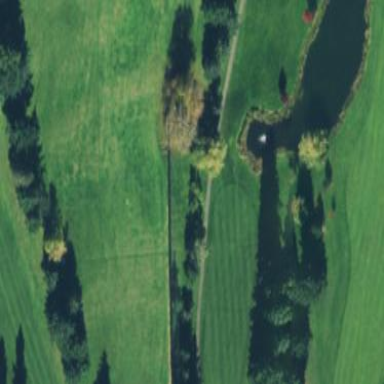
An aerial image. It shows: Grassy area designated as driving range for golf.